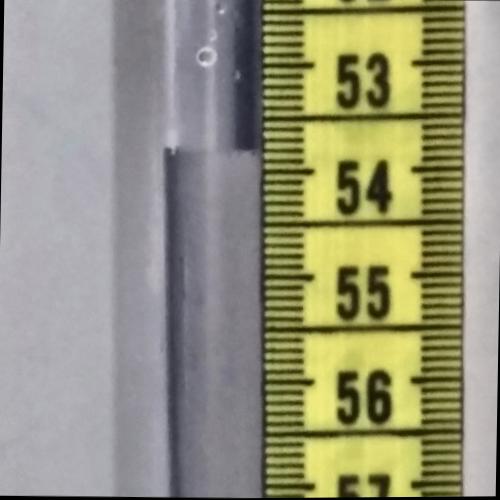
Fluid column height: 53.8 cm